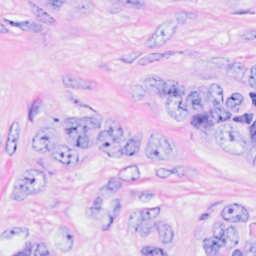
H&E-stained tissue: Breast